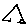
Label: triangle